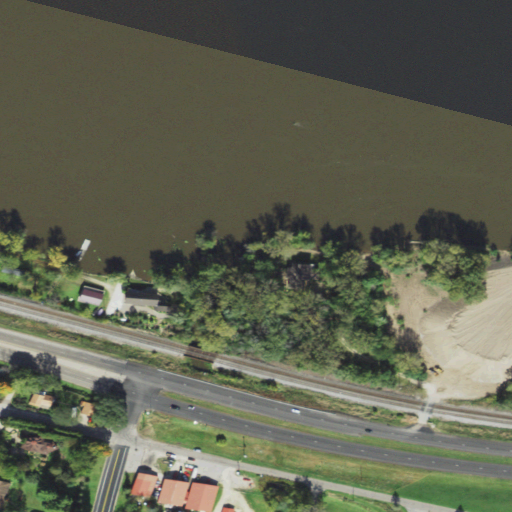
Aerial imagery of valley in Minnesota named Homer Valley containing open water, low intensity development, medium intensity development, open development, woody wetlands, herbaceous wetlands, and high intensity development